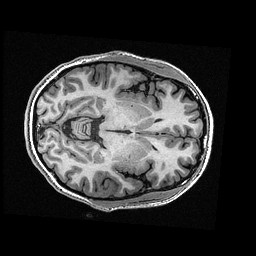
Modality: T1w
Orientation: axial
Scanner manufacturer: ge
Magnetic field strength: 3 T
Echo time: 0.00318 s